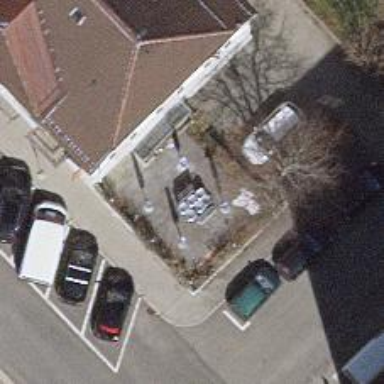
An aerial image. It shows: Outdoor seating area for leisure.